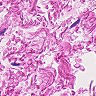
Metastatic tissue present: no